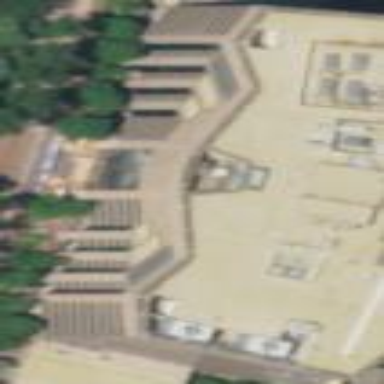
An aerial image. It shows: Office building with flat roof made of tar paper.